Field crop: maize
Growth stage: 2
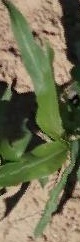
Species: maize